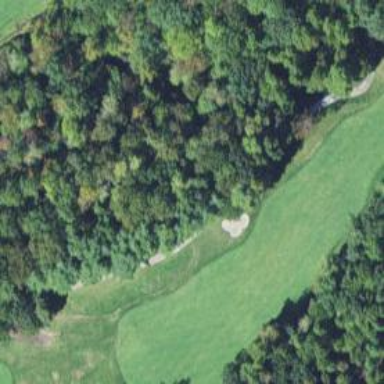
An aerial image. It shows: Grassy area designated as golf fairway.